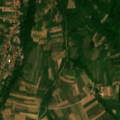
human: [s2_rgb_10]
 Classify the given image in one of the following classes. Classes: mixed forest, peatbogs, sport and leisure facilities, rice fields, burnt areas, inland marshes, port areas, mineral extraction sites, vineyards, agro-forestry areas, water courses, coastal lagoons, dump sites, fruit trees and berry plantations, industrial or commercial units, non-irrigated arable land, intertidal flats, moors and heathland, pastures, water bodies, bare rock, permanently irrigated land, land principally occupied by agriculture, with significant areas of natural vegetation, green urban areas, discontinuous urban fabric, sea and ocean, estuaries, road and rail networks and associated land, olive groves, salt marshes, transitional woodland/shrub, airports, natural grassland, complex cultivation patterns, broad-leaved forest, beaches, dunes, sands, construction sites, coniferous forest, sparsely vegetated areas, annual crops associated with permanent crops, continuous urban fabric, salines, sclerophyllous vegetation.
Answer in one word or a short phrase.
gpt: discontinuous urban fabric, fruit trees and berry plantations, complex cultivation patterns, land principally occupied by agriculture, with significant areas of natural vegetation, broad-leaved forest